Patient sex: M
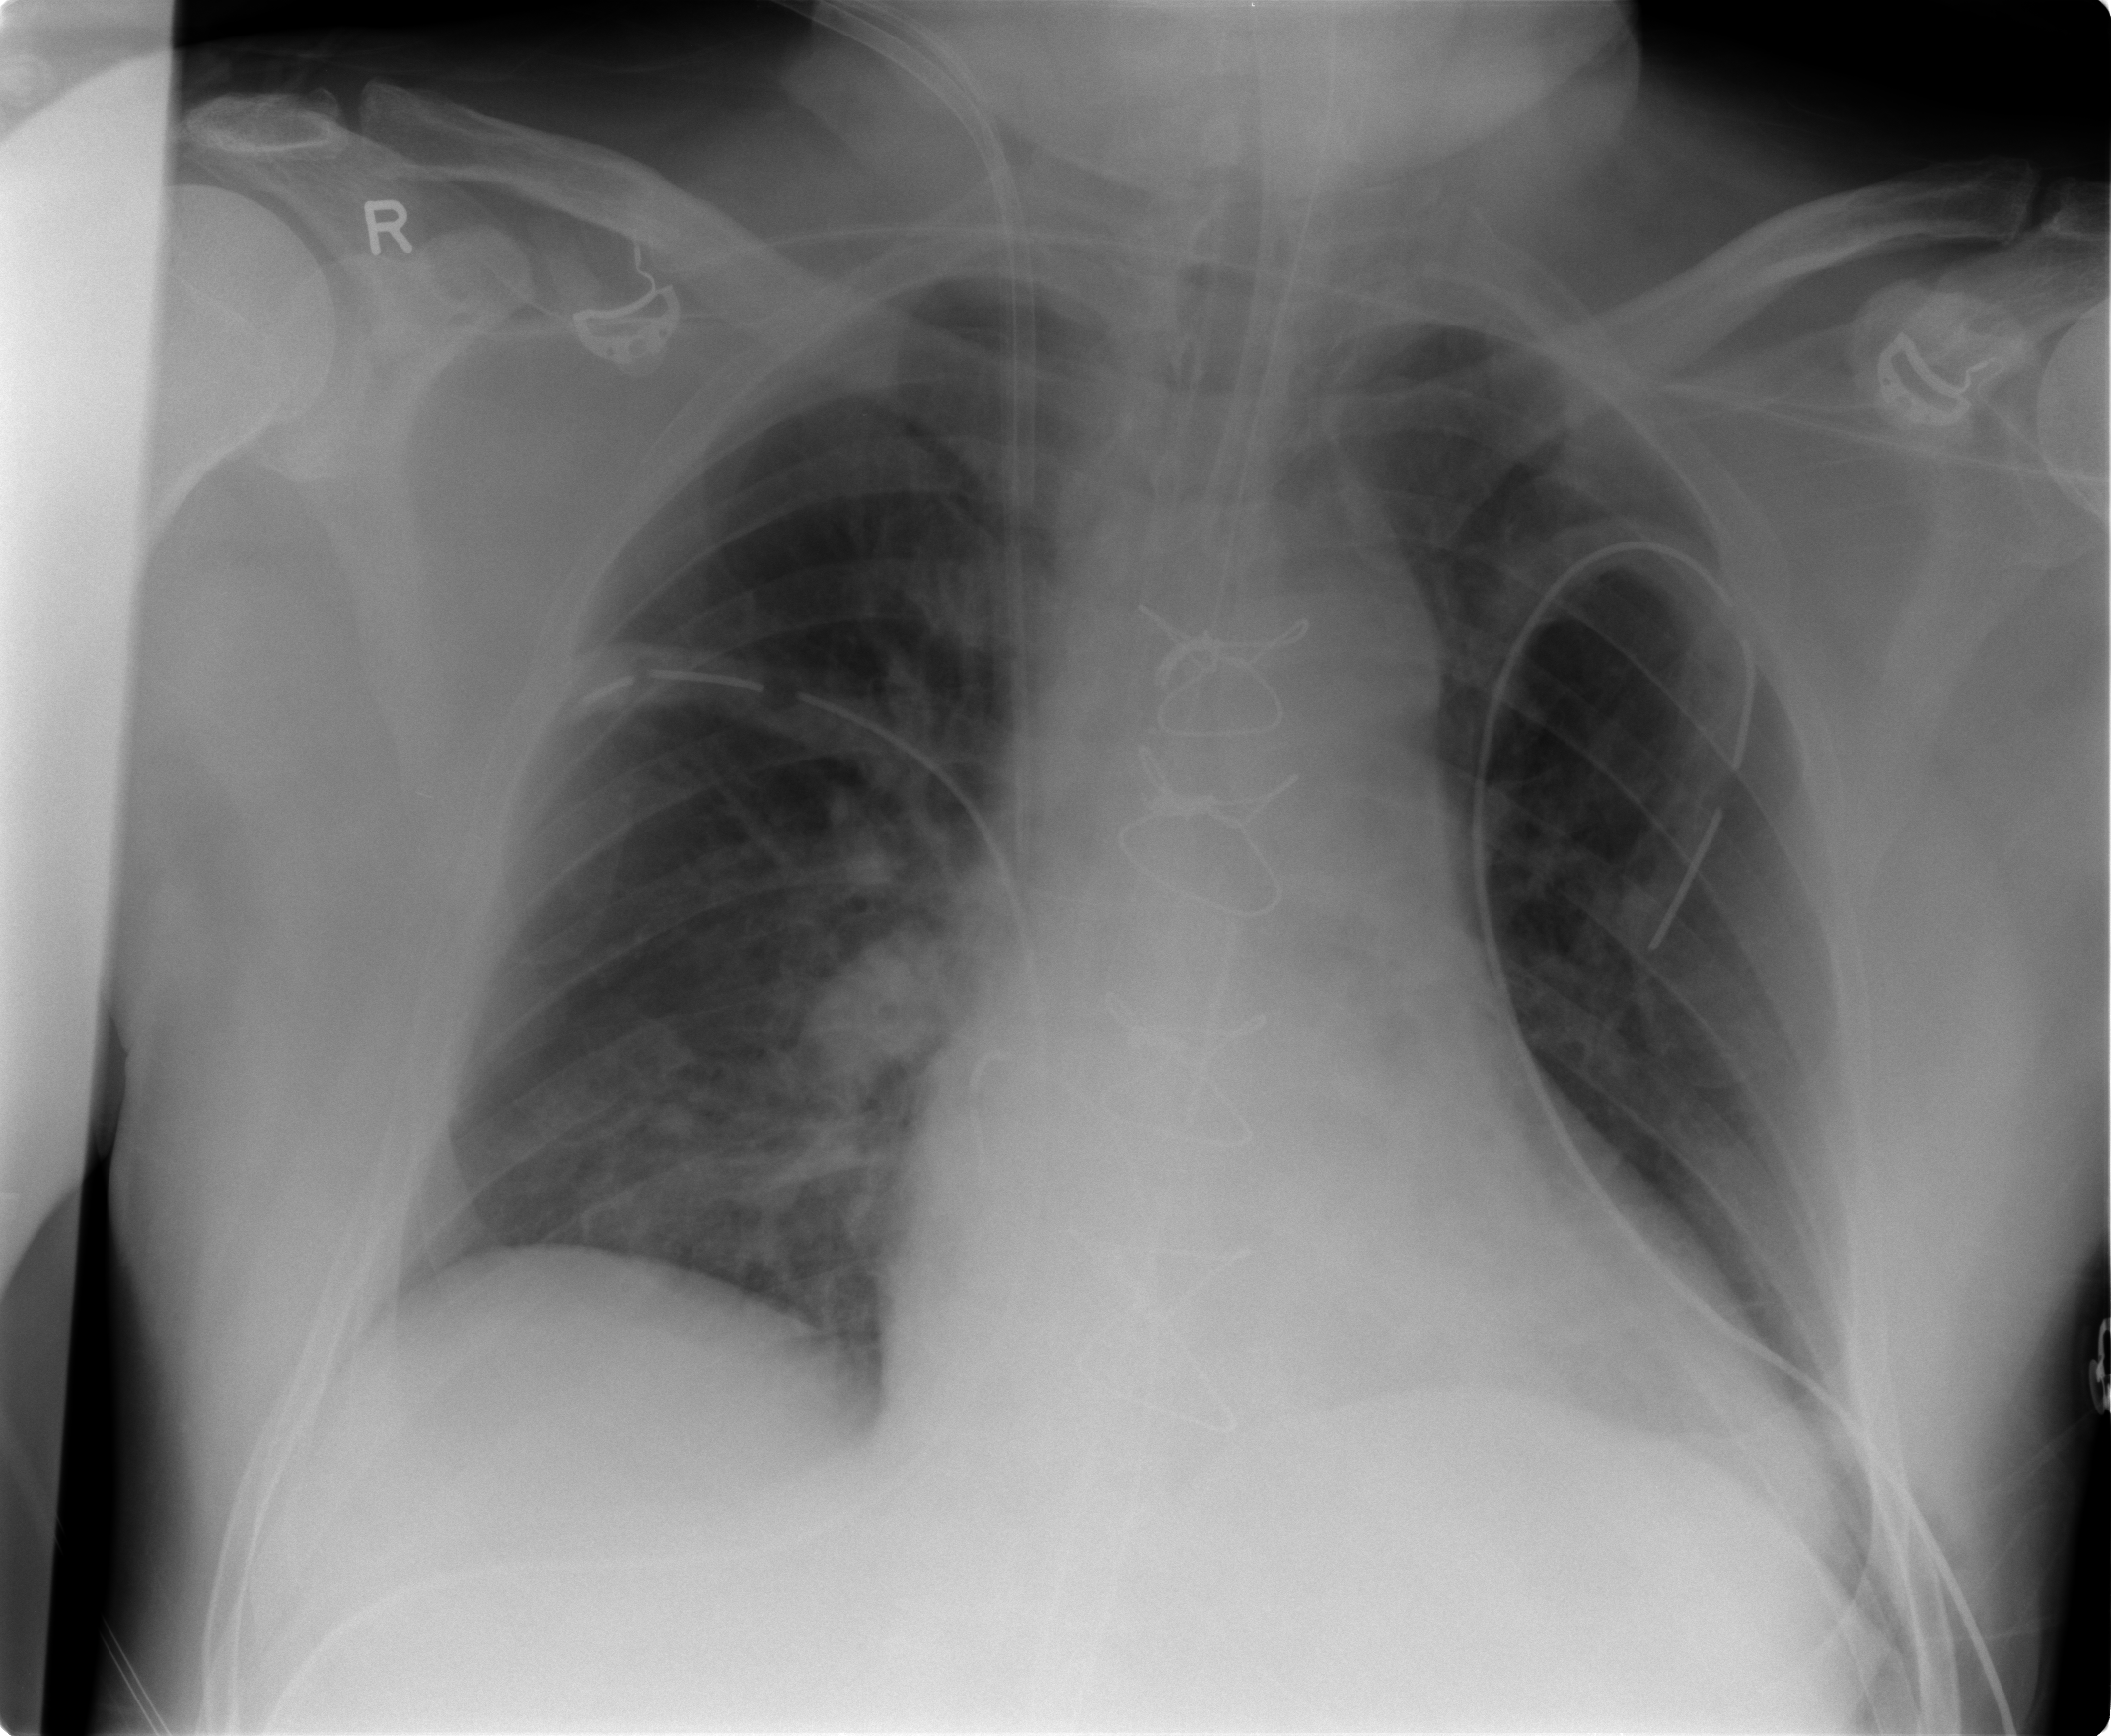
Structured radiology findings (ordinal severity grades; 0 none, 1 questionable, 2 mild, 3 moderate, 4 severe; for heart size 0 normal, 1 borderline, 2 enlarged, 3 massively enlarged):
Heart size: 2
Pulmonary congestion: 0
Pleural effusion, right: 0
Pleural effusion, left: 0
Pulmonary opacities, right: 0
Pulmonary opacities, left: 0
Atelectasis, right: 2
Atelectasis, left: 0